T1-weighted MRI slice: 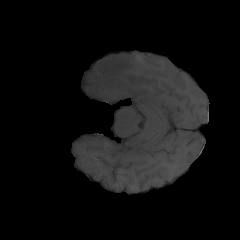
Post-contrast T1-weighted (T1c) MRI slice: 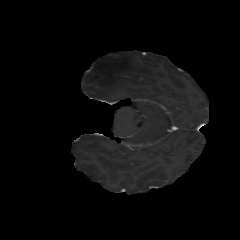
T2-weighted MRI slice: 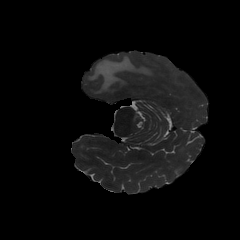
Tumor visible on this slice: yes